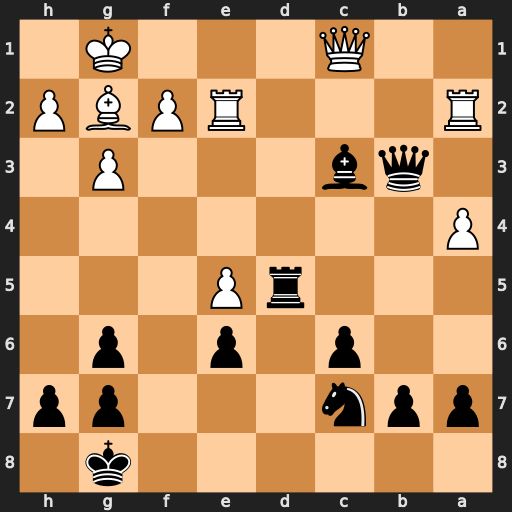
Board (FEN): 6k1/ppn3pp/2p1p1p1/3rP3/P7/1qb3P1/R3RPBP/2Q3K1
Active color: b
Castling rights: -
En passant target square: -
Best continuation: Rd1+ Qxd1 Qxd1+